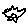
Label: bird